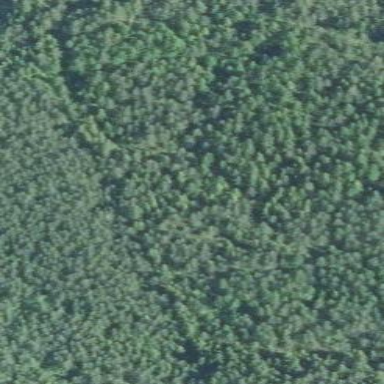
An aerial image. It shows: Scrub area identified as Corine Transitional woodland-shrub.